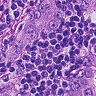
Metastatic tissue present: yes